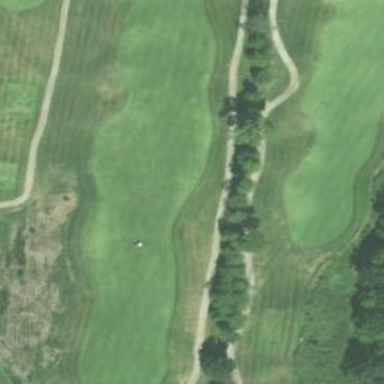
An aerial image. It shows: Golf fairway surrounded by grass.